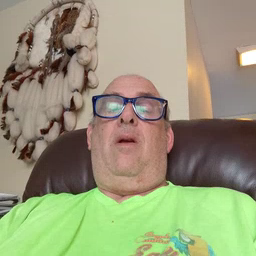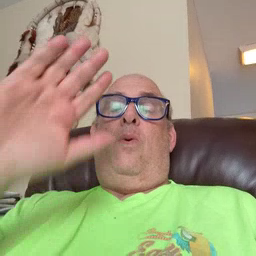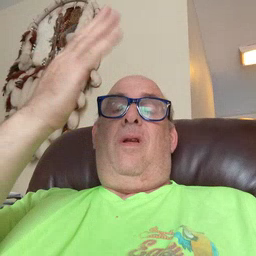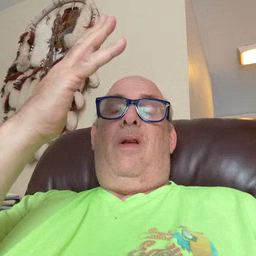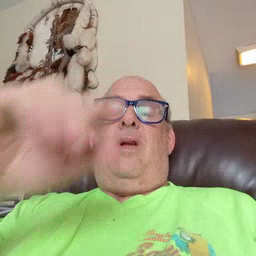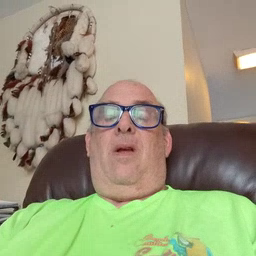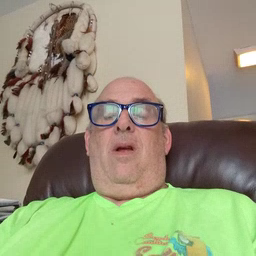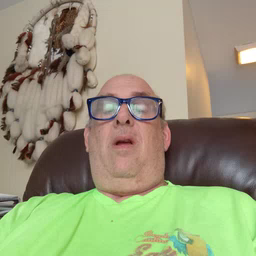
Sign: tree